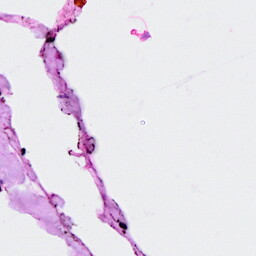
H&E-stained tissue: Breast